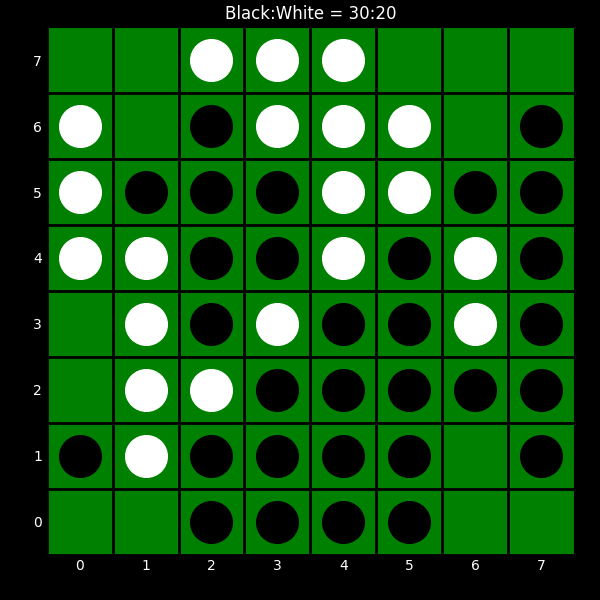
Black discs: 30
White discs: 20